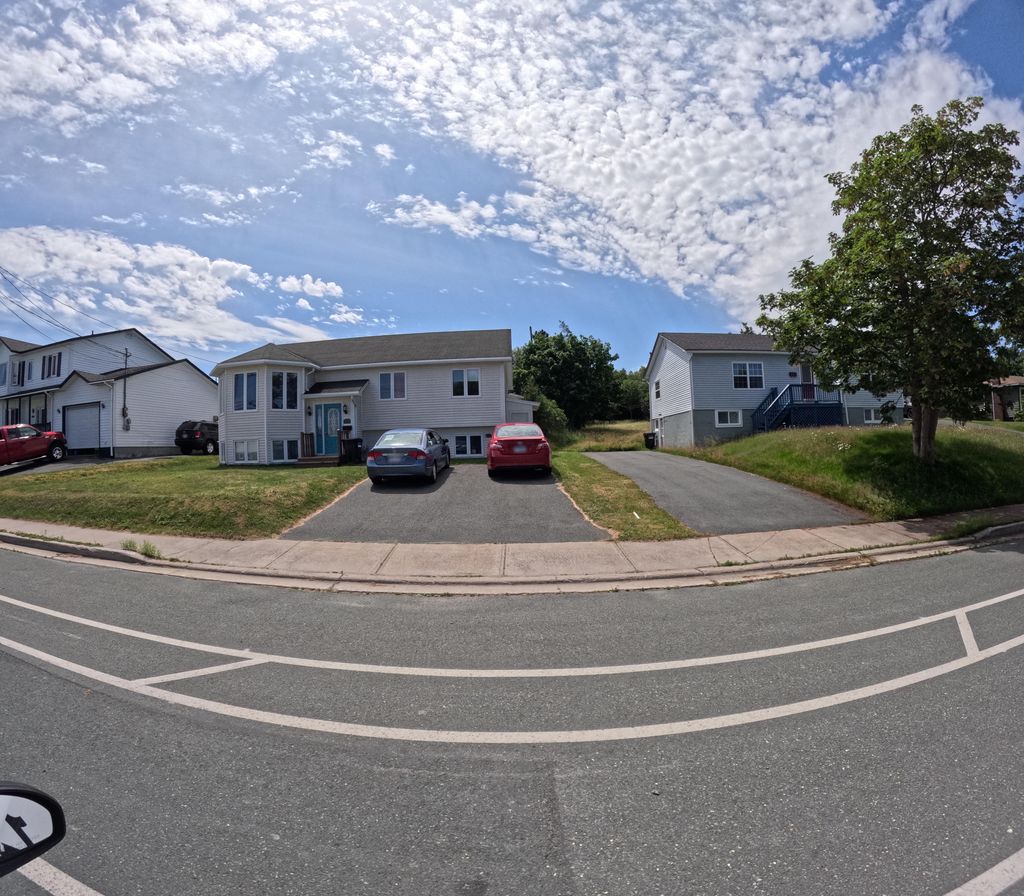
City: st_johns